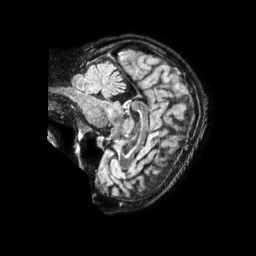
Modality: FLAIR
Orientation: sagittal
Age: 55
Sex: female
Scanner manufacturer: philips
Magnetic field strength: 1.5 T
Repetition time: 4.8 s
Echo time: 0.3832 s